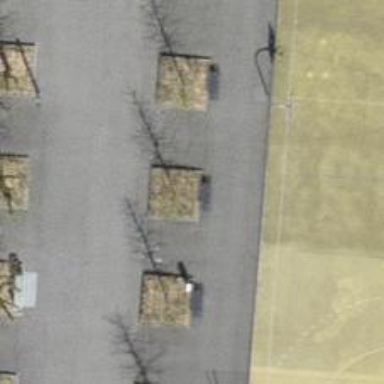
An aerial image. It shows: Bench.